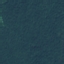
Land use / land cover: Forest